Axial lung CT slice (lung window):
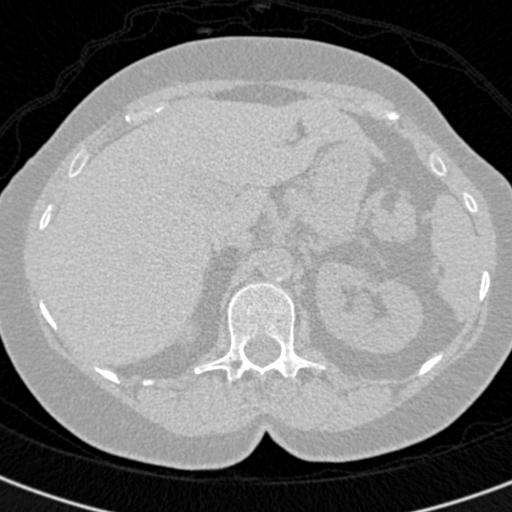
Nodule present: no